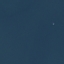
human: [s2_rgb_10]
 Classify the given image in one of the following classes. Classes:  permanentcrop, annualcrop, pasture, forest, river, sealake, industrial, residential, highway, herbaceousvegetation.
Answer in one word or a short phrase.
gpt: SeaLake